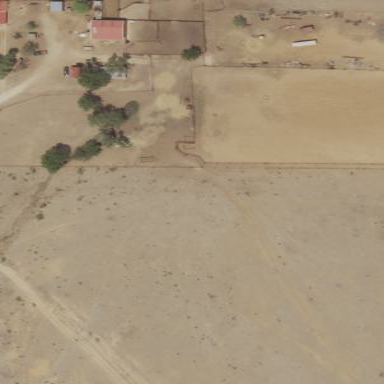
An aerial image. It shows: Farmyard area.